Field crop: maize
Growth stage: 2
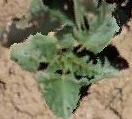
Species: datura